Question: Those few lines of code are from Marks Zuckerberg's new AI. I tried few wild guesses but nothing seems to answer my question :/

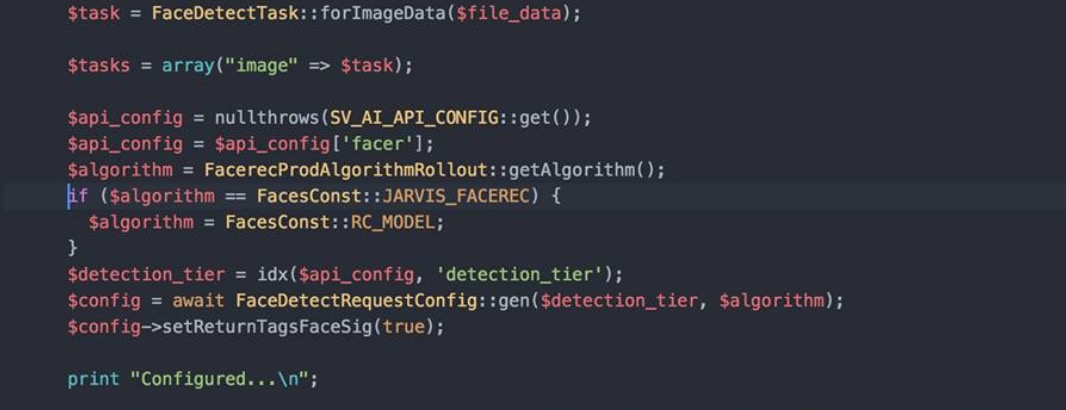
Answer: Looks like it's <URL>--a JIT and a VM to run PHP and Hack.